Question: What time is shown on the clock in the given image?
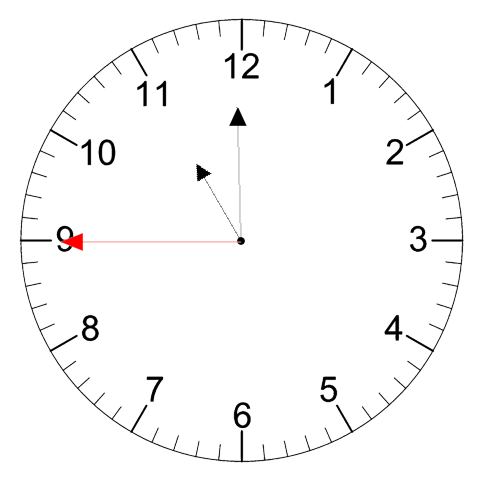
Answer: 10:59:45